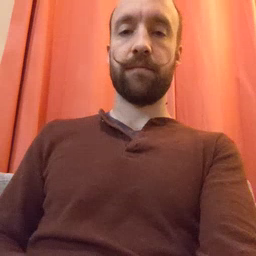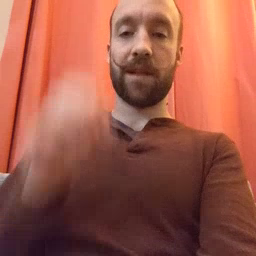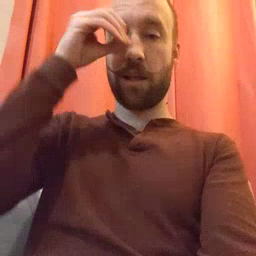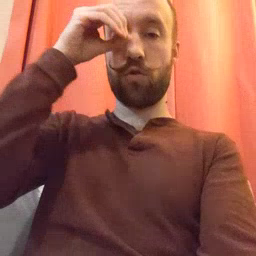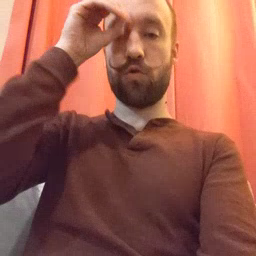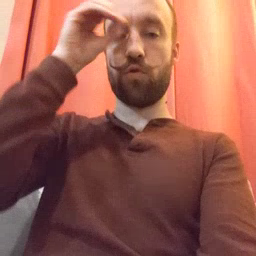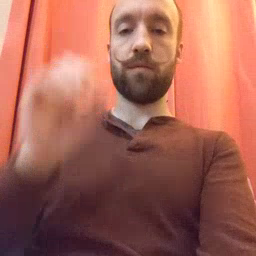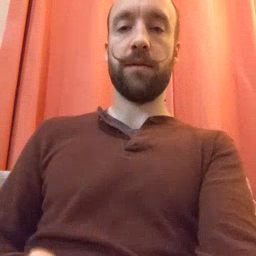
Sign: owl